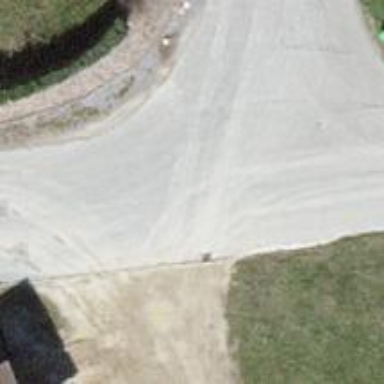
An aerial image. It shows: Residential road with asphalt surface.